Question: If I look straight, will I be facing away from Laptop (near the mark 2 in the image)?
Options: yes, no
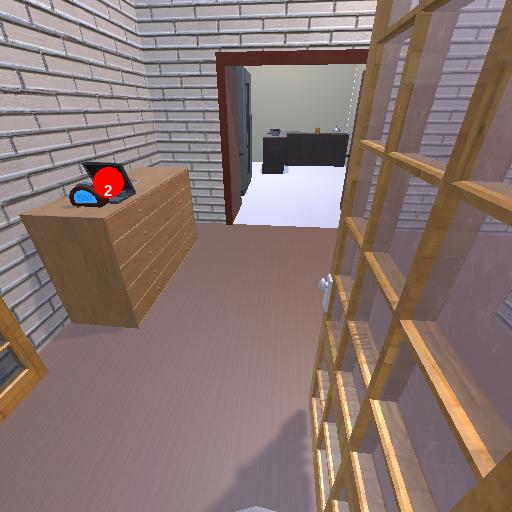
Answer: yes